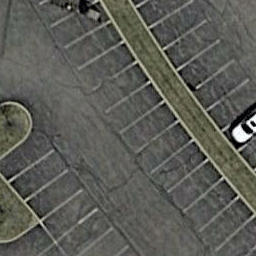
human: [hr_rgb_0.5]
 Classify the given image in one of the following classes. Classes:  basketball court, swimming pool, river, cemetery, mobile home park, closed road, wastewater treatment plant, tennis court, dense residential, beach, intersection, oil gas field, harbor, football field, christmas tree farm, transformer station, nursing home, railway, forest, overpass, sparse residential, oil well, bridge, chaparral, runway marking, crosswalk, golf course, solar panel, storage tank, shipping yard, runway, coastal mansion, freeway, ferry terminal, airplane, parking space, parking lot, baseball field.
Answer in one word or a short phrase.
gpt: parking space